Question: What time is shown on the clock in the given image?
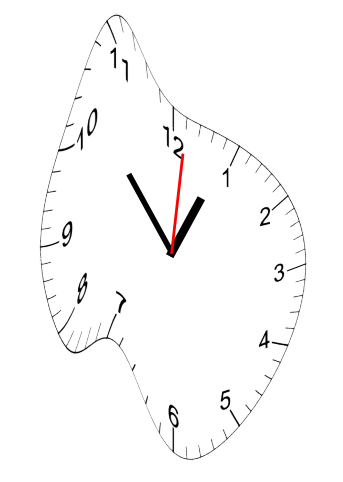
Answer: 12:53:01